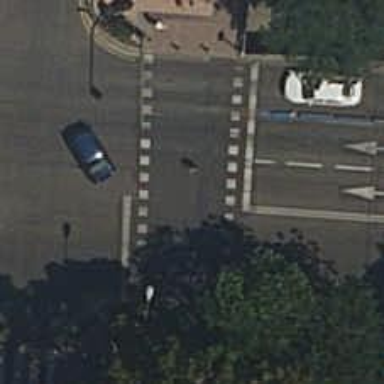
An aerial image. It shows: Road with traffic signals and zebra crossing with traffic signals.